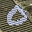
Label: 0